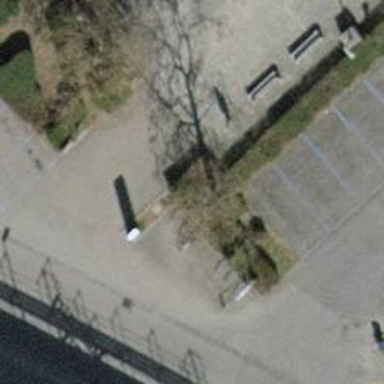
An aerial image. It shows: Bicycle parking facility.